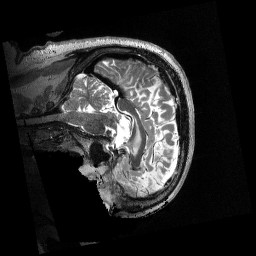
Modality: T2w
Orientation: sagittal
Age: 71
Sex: male
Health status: healthy
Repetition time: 3.2 s
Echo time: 0.563 s